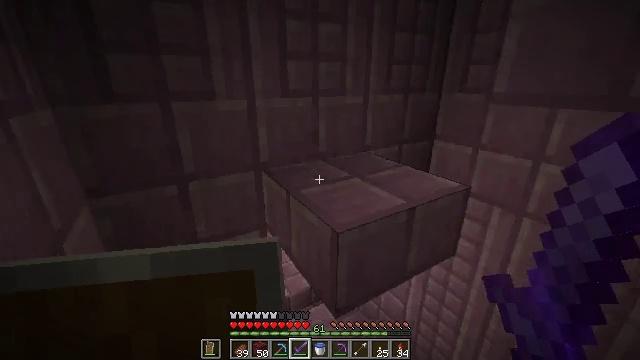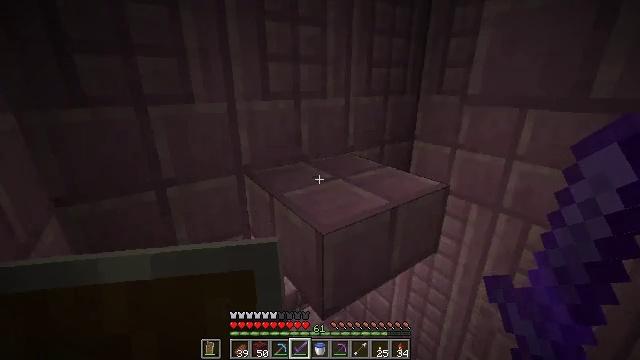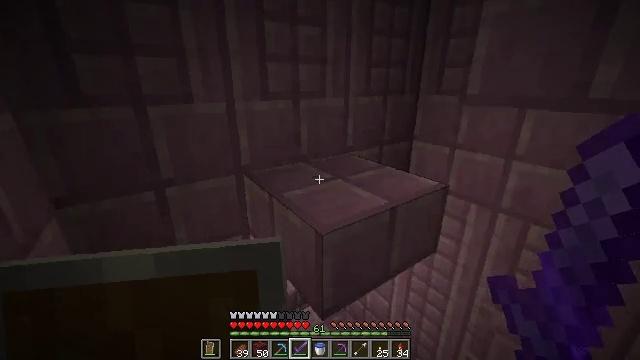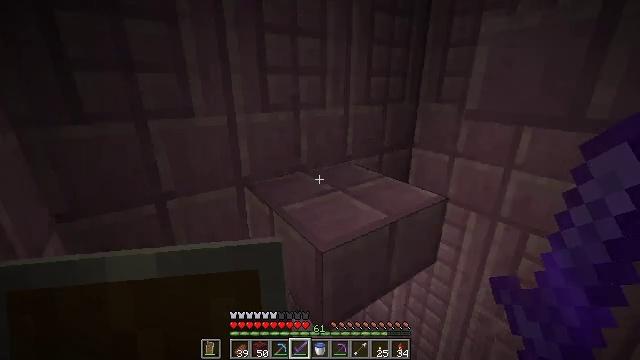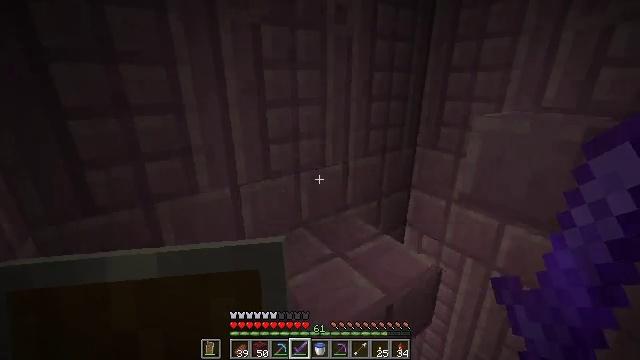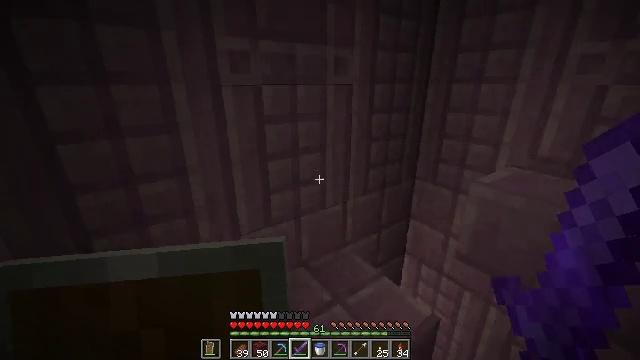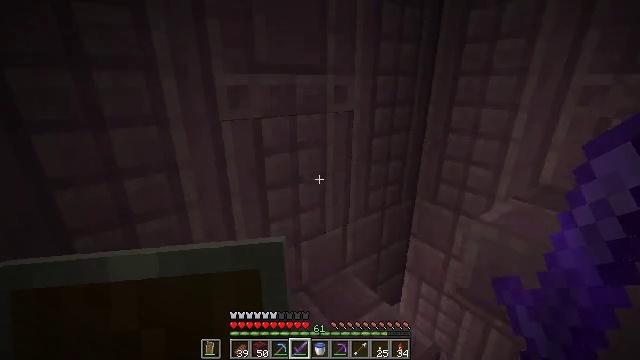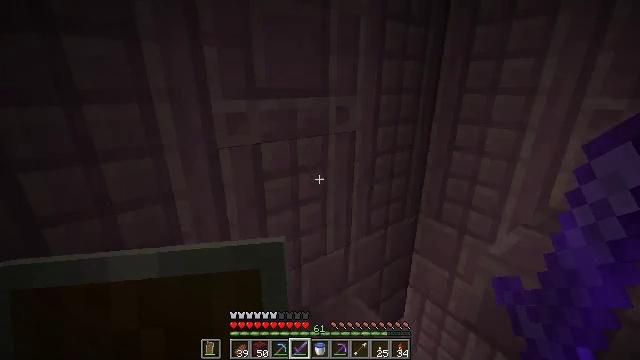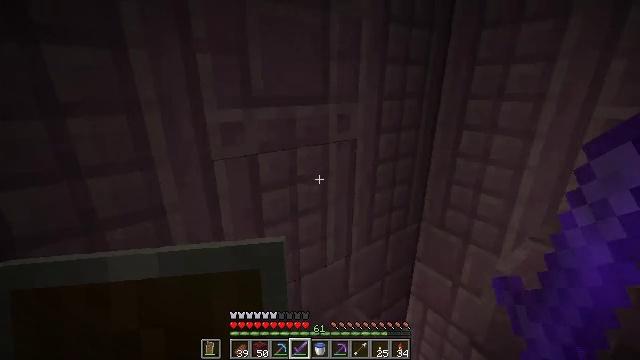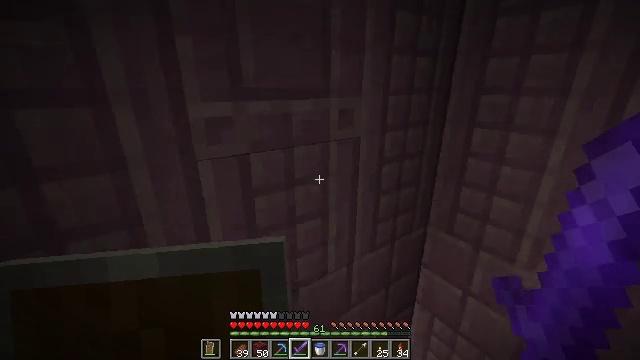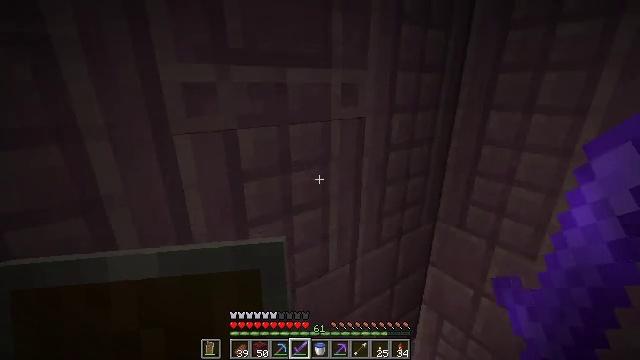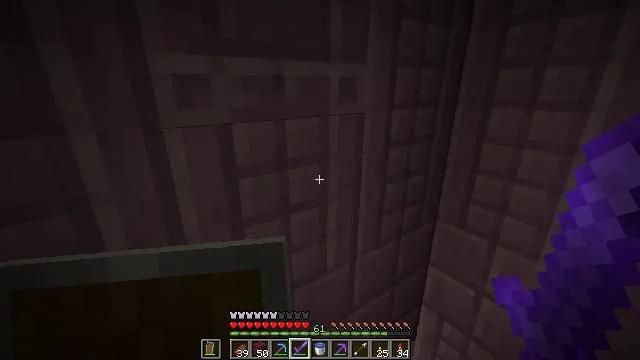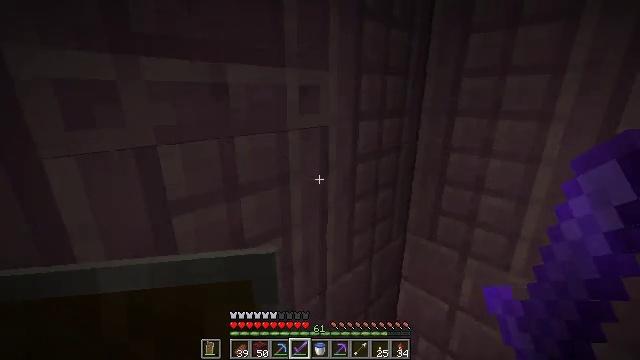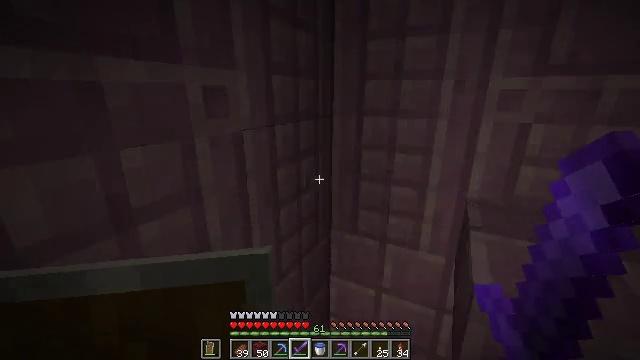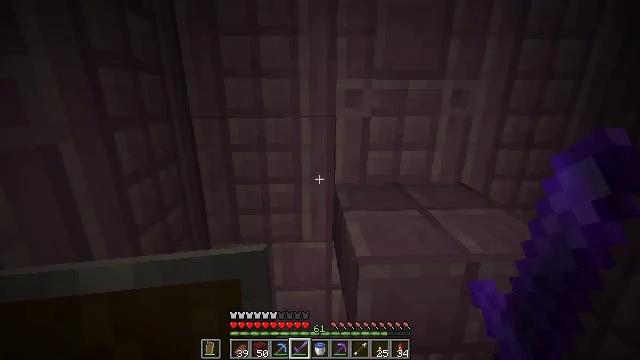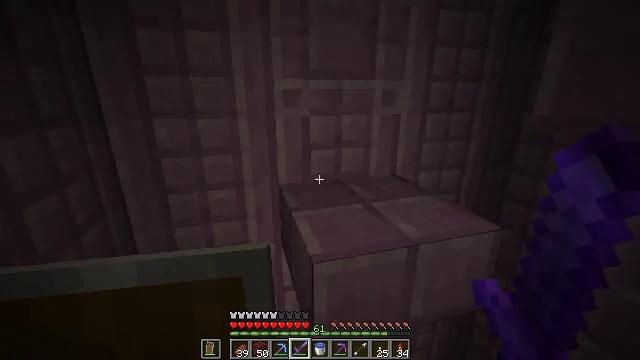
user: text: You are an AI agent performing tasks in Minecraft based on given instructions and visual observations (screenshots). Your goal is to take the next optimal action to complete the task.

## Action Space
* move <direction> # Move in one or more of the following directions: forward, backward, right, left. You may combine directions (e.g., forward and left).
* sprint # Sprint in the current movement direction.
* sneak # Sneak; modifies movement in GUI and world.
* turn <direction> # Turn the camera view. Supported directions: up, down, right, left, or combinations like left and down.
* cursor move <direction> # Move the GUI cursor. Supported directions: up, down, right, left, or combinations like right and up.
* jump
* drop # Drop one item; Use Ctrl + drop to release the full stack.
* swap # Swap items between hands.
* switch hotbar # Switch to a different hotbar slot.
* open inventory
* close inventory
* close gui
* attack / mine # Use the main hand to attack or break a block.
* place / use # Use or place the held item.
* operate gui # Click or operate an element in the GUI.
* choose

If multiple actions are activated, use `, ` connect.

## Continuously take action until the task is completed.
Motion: motion action
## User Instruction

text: Retrieve the purpur slab for building.
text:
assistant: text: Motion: turn right
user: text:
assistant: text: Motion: no_op
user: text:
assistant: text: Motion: move forward, jump
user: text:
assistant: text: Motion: move forward, jump
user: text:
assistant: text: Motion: move forward, jump
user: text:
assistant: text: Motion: move forward, jump
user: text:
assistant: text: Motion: move forward, jump
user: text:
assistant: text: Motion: move forward, jump
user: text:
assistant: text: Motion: move forward, jump
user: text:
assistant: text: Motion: move forward
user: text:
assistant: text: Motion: move forward
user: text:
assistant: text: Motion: turn right and up
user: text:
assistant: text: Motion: turn right
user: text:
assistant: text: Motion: turn right
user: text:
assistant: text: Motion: turn right
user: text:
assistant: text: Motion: turn left and up
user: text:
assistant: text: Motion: turn left
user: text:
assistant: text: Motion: no_op
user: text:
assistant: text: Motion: no_op
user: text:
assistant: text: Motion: turn right and down
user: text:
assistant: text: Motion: turn right
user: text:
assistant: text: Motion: no_op
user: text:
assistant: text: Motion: no_op
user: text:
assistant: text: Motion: move forward
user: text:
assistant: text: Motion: move forward, jump
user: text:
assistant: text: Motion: move forward, jump
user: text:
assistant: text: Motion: move forward, jump
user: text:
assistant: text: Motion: move forward, jump
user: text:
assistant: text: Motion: move forward, jump
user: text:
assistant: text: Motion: move forward, turn right and up, jump